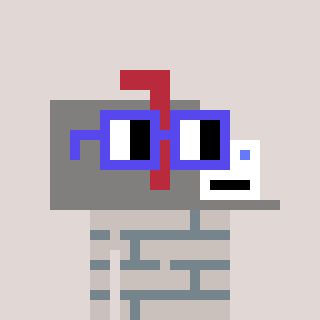
a pixel art character with square blue glasses, a mailbox-shaped head and a foggrey-colored body on a warm background